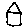
Label: house